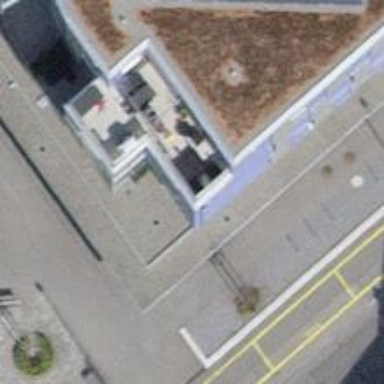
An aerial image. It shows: Police facility.